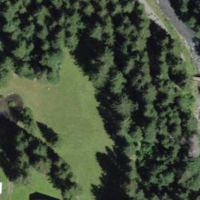
EUNIS habitat code: 44
Species observed at this site:
Corvus corone
Rubus saxatilis
Lophophanes cristatus
Pica pica
Certhia familiaris
Cinclus cinclus
Sciurus vulgaris